Question: I'm trying to have have a bootstrap sidebar panel list that collapses/expands based on the current page url similar to this picture.

So in the picture above if any of the links under Programs & Resources are the current URL then expand the Programs & Resources tab and highlight the link of the current URL. The same goes for other links under Training, Certification, etc...
Here is what I have so far. The tabs work fine and the current page gets highlighted, but I cant figure out how to open the parent tab on page load to show this panel. I think I'm using .parents or .collapse improperly.
'''
console.log(window.location.pathname);
jQuery('.list-group-item a[href$="' + window.location.pathname + '"]').addClass("active").parents('.panel .panel-heading a').collapse('show');
'''
<URL>
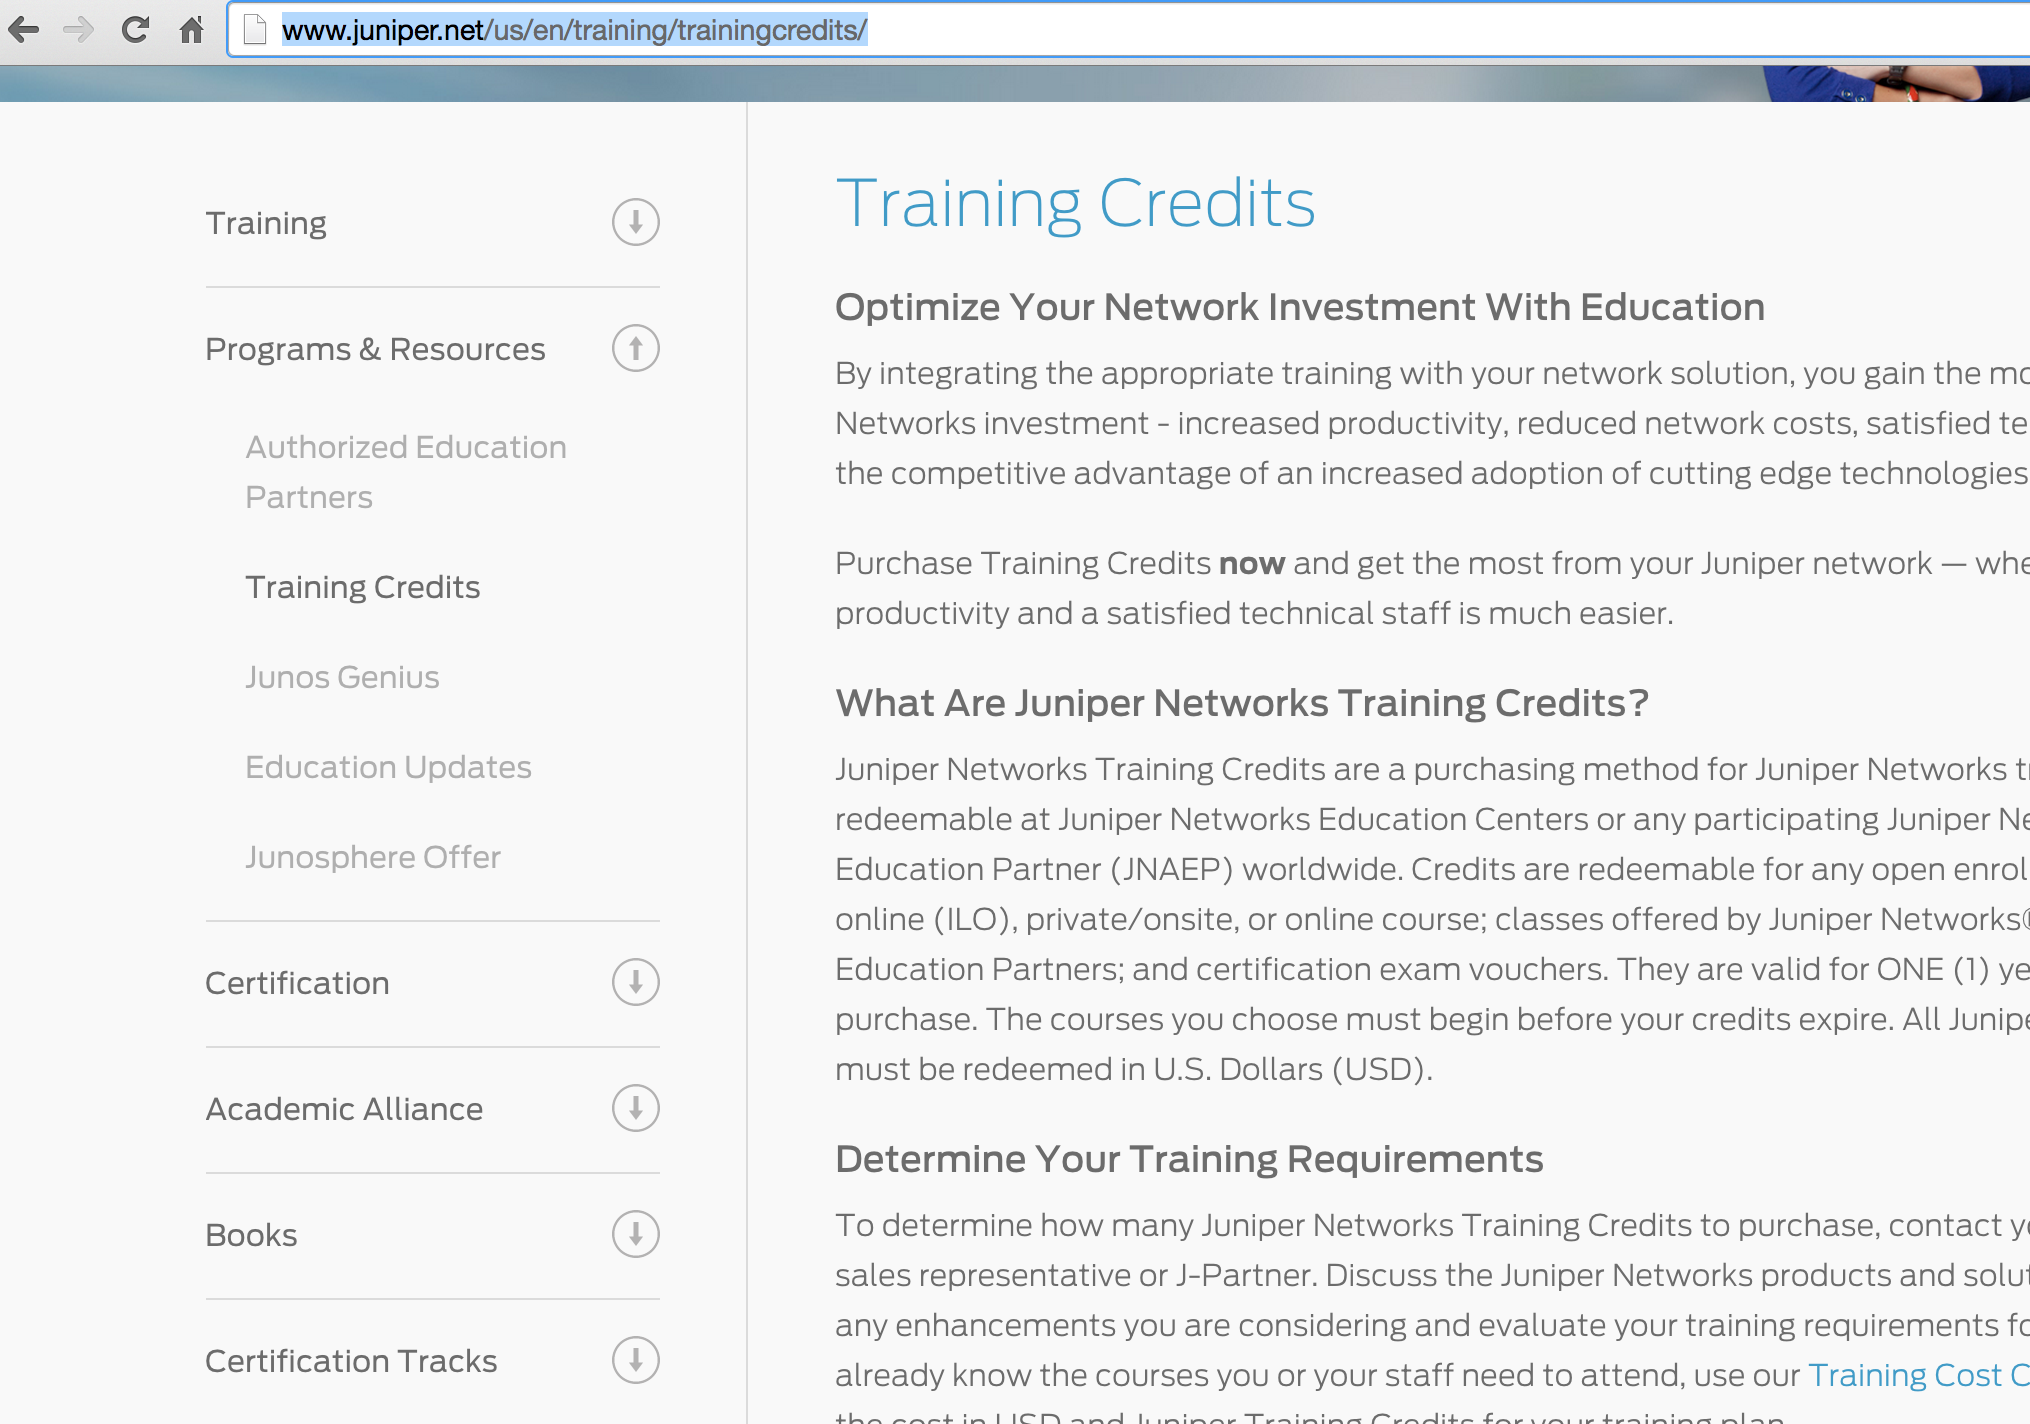
Answer: Just change something:
jQuery('.list-group-item a[href$="' + window.location.pathname + '"]').addClass("active").collapse('show');